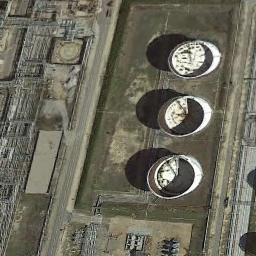
Label: storage tanks